Aerial crown-view tile of a tropical tree (Barro Colorado Island, Panama), acquired 20240813:
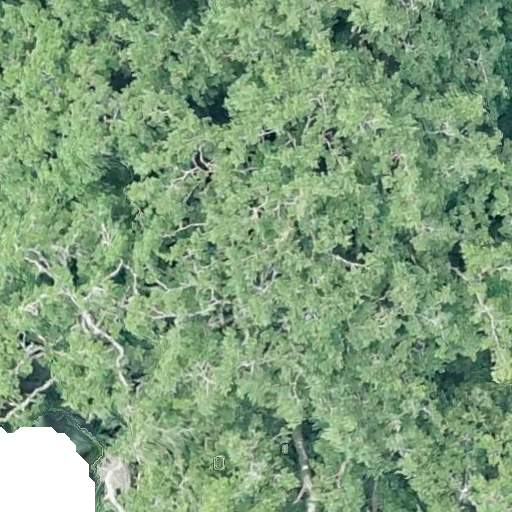
Species: Brosimum alicastrum
GBIF accepted scientific name: Brosimum alicastrum
Crown area: 621.91 m²